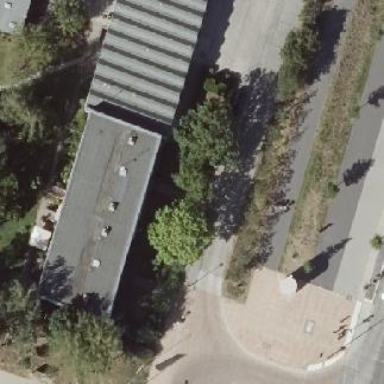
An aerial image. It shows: Fire station building.